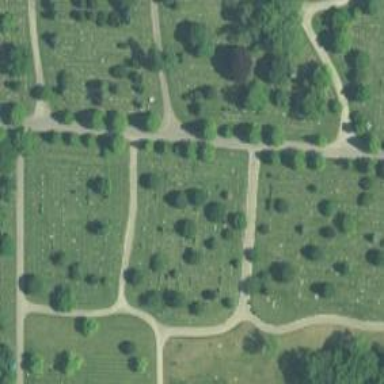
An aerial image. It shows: Cemetery.